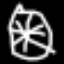
Label: clock